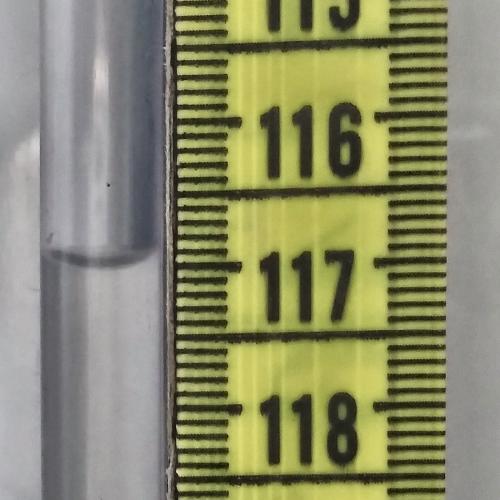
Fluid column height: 116.9 cm